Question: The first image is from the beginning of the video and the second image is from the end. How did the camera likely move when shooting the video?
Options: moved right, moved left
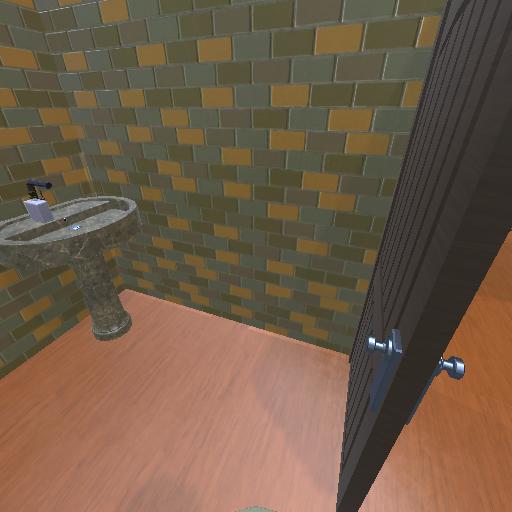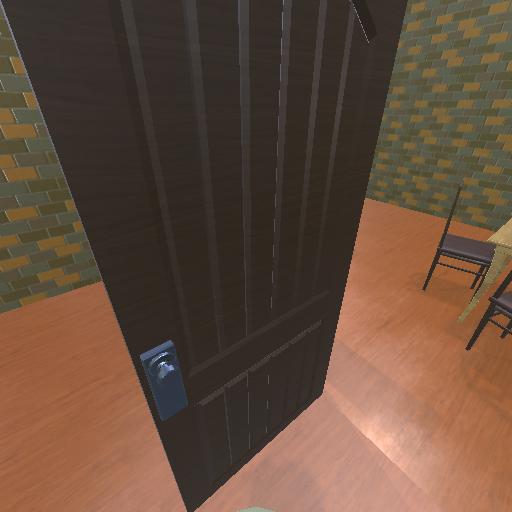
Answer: moved right